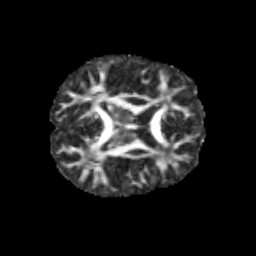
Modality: FA
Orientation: axial
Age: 9
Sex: male
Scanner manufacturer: siemens
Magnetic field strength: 3 T
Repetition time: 3.8 s
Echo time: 0.07 s